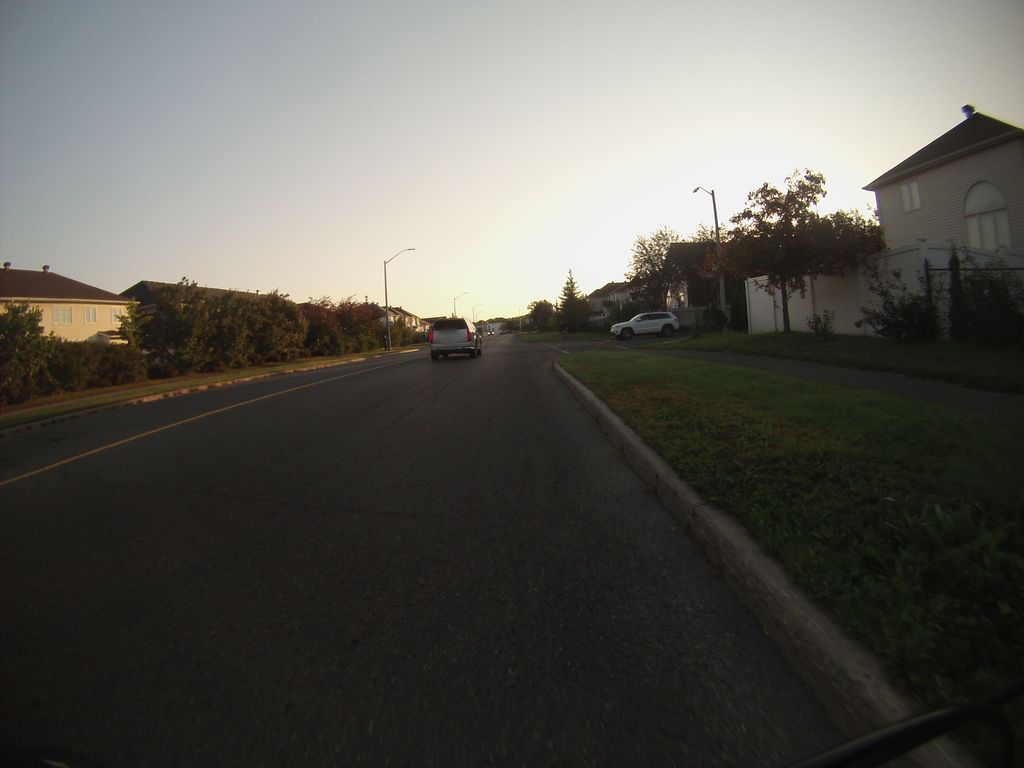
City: ottawa-gatineau